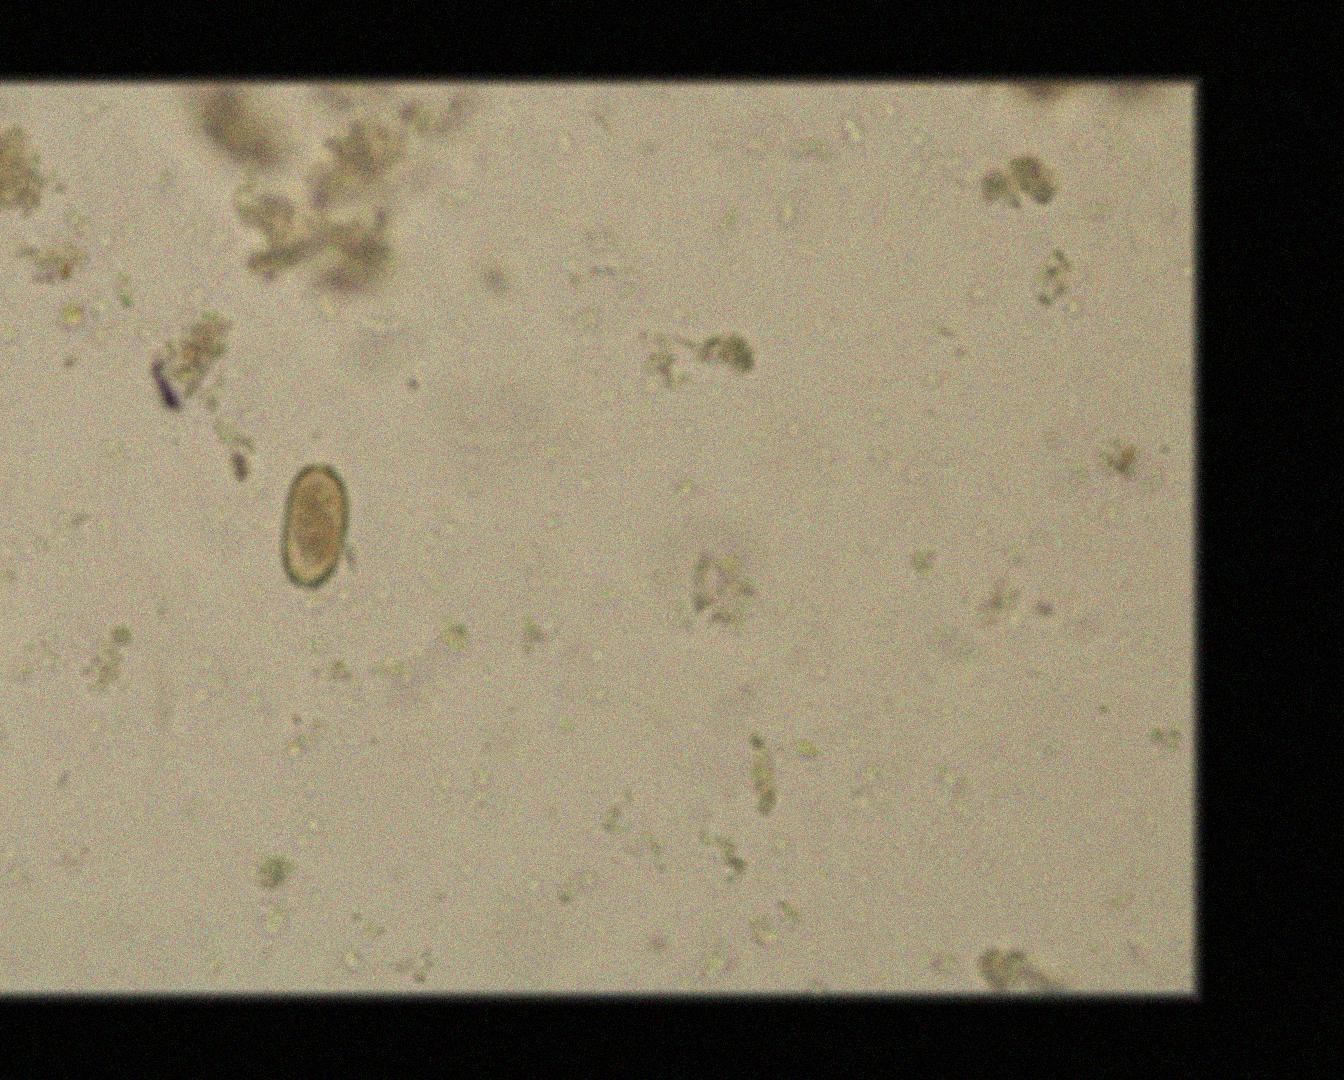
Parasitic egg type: Capillaria philippinensis